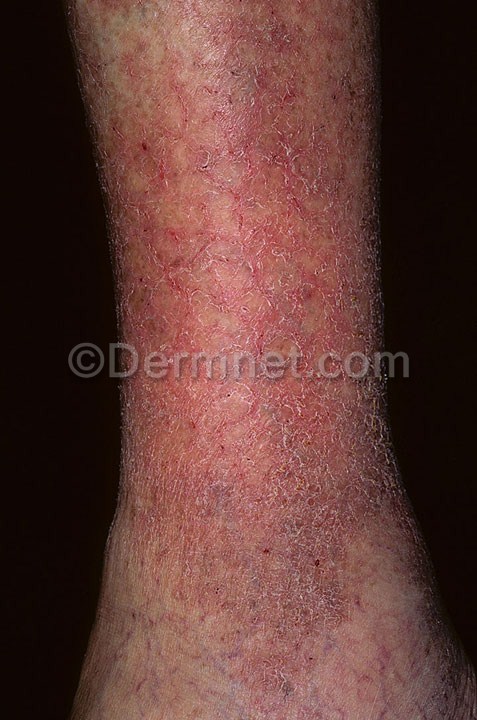
Disease: Atopic Dermatitis Photos